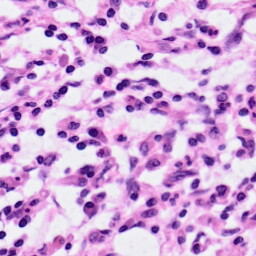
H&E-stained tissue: Pancreatic